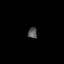
Tissue: lung
Cell type: Fibroblasts
Senescence score: 0.5714
Nuclear area (px): 107
Mean DAPI intensity: 79.495